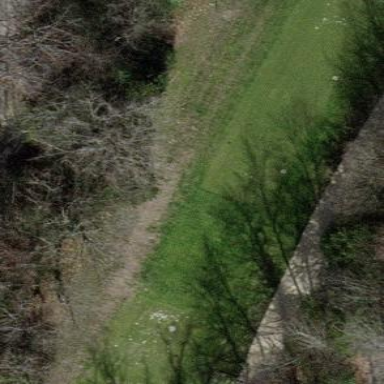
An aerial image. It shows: Grass area designated as golf tee.